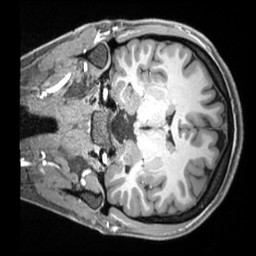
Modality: T1w
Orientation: coronal
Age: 28
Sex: female
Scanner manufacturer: siemens
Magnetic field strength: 3 T
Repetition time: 2.4 s
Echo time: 0.00226 s